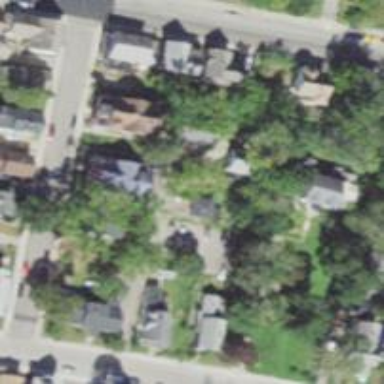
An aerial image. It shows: Residential driveway.